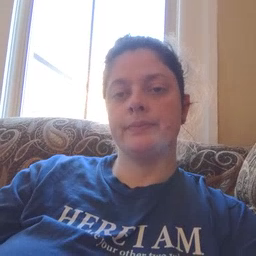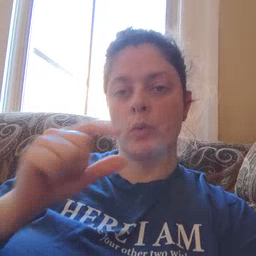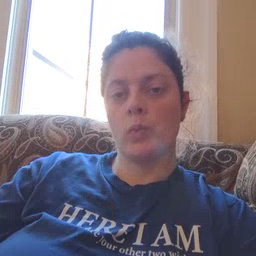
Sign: go